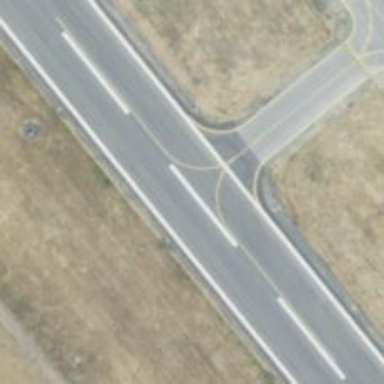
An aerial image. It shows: Asphalt taxiway in the airport.